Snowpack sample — Buffalo Mountain, Silverthorne, Colorado, USA (1/25/25, 10:11 AM MST)
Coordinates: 39.6222, -106.1139
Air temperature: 22 °F
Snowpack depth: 110 cm
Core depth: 30 cm
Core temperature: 42.8 °F
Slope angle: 12°, slope face: 102°
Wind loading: high
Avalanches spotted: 0
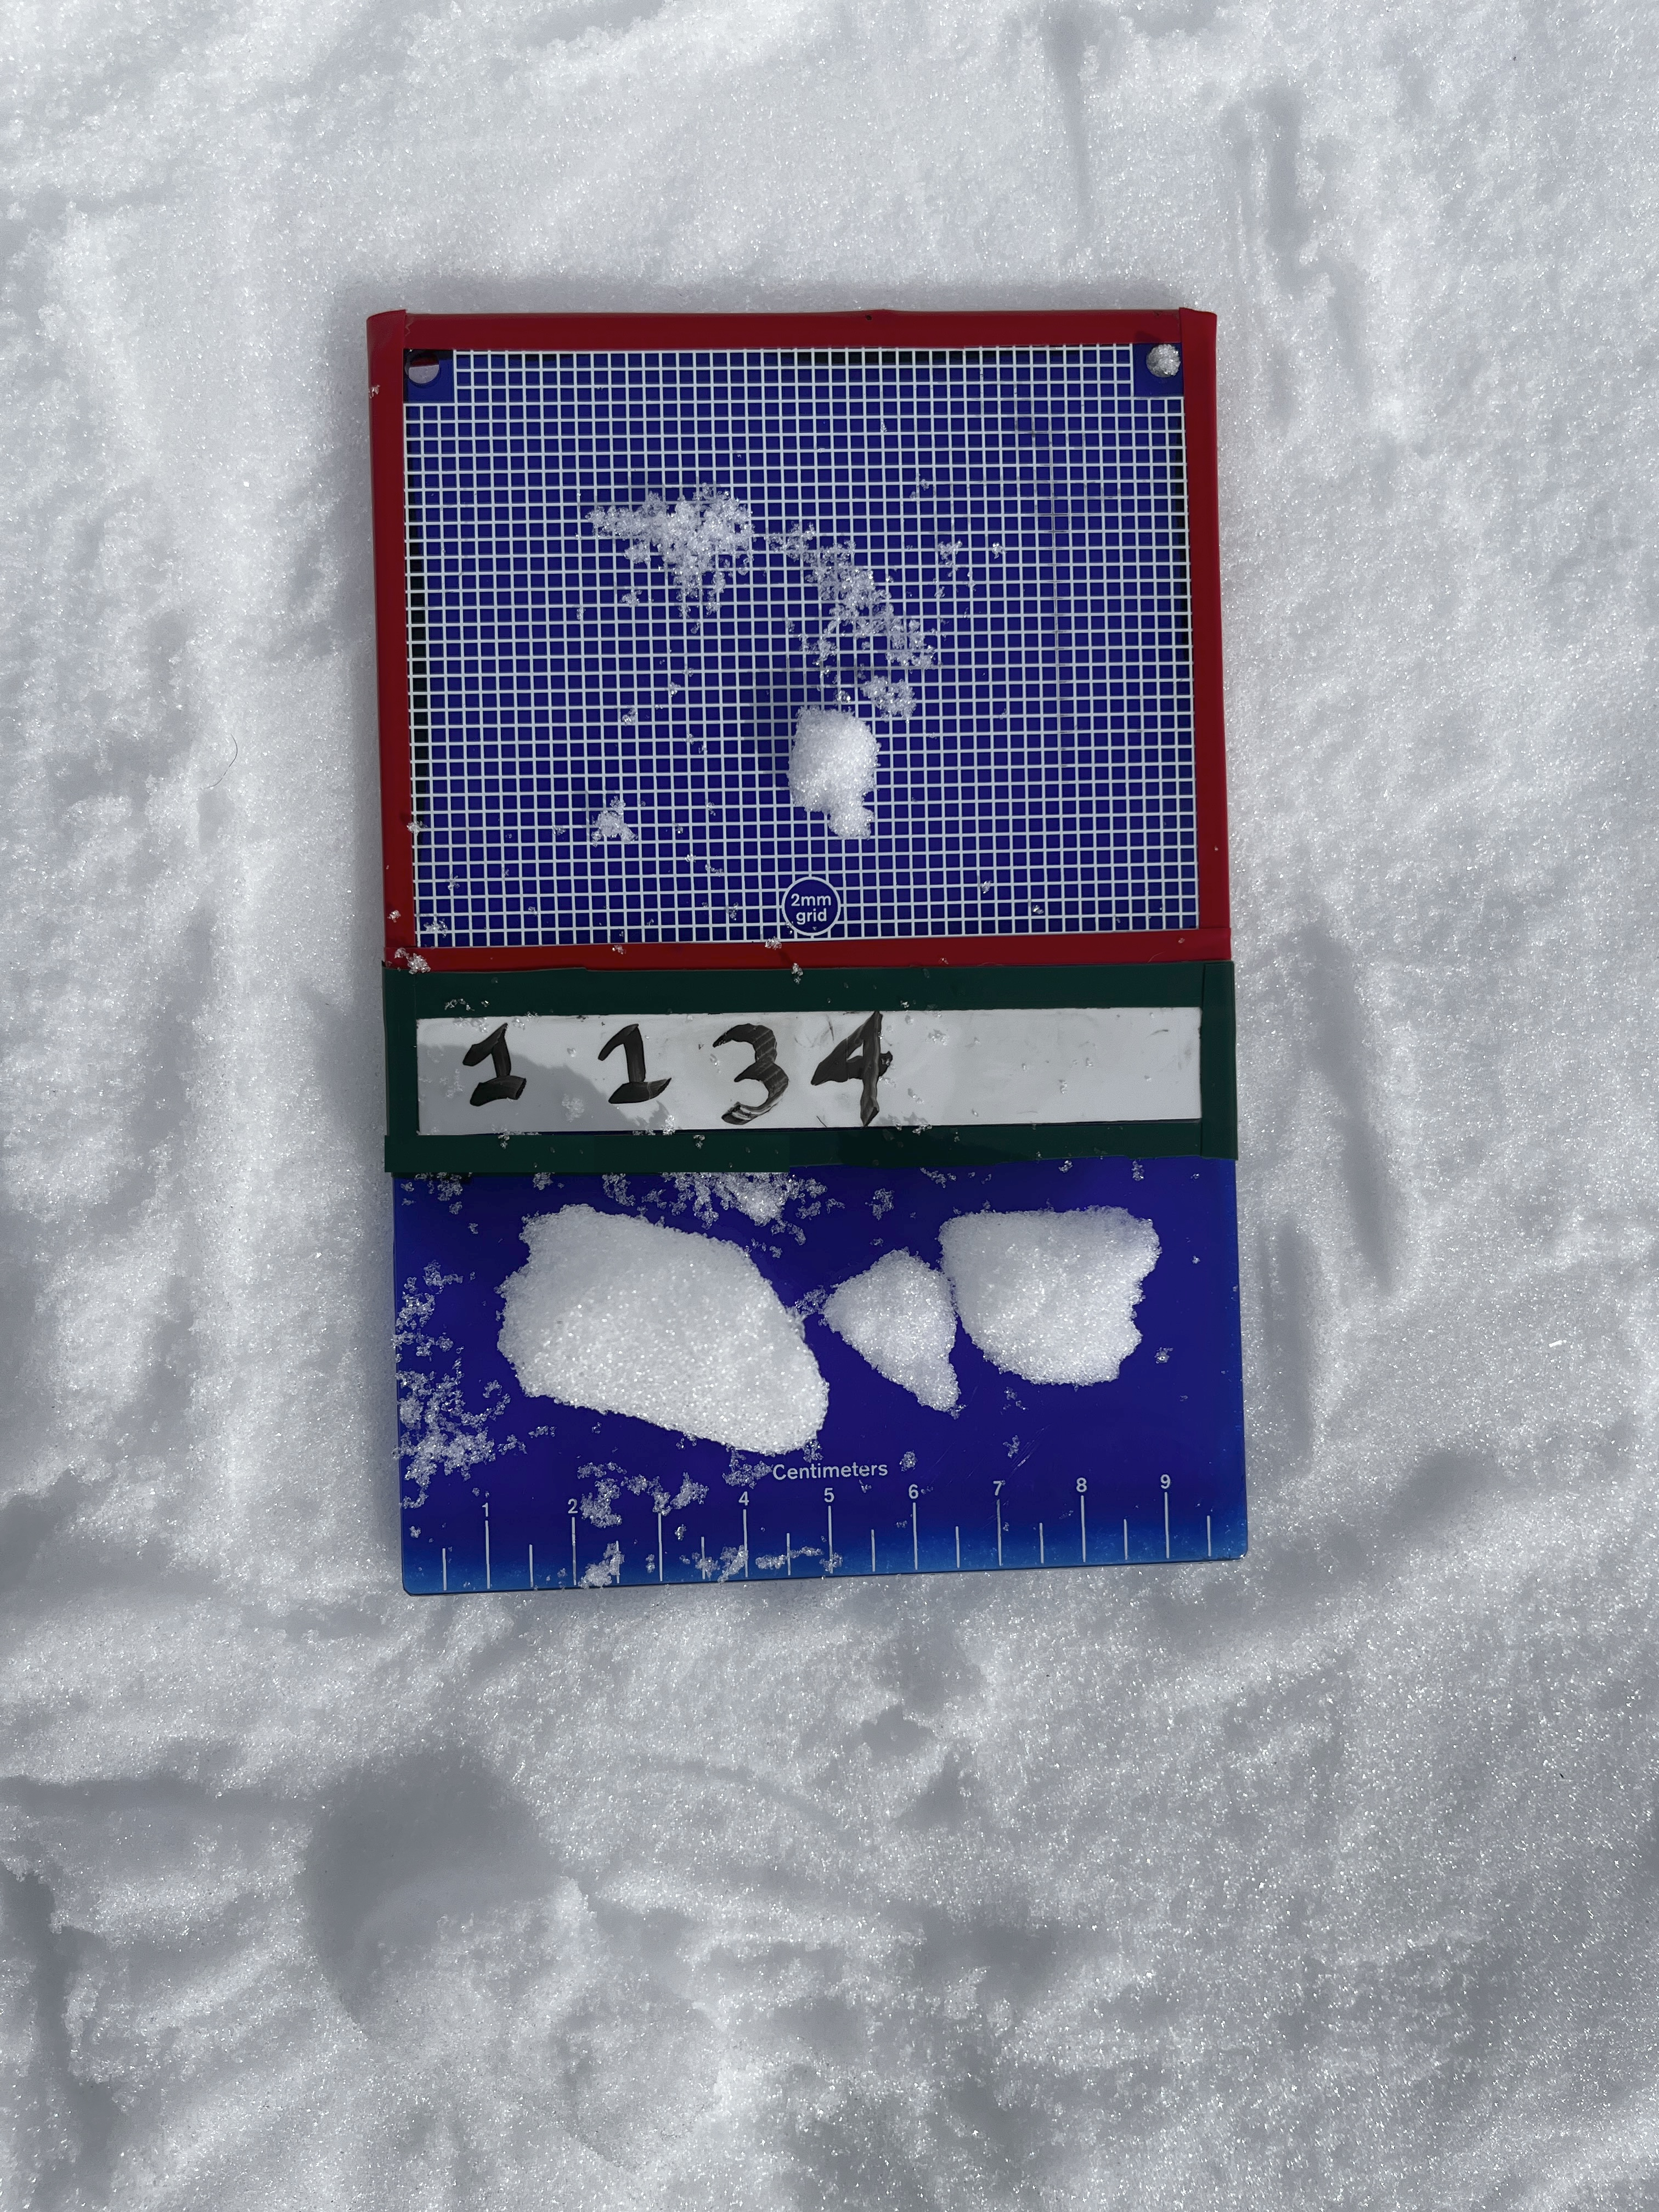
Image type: crystal_card
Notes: No avalanches nearby, collected on the outskirts of a fire break 15 meters from the treeline, on way to Buffalo and Red Mountain